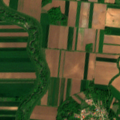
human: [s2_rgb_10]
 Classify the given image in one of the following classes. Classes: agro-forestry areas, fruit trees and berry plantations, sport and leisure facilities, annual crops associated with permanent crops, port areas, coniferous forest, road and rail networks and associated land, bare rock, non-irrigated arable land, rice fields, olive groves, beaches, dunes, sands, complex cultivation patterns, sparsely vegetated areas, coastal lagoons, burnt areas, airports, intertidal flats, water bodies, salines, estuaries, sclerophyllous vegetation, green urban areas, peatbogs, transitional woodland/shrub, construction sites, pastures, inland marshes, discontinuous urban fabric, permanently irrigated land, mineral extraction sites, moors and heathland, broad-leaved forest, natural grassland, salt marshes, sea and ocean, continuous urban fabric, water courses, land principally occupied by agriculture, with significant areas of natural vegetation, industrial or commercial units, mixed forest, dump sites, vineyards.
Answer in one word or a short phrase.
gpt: discontinuous urban fabric, non-irrigated arable land, land principally occupied by agriculture, with significant areas of natural vegetation, transitional woodland/shrub, water courses